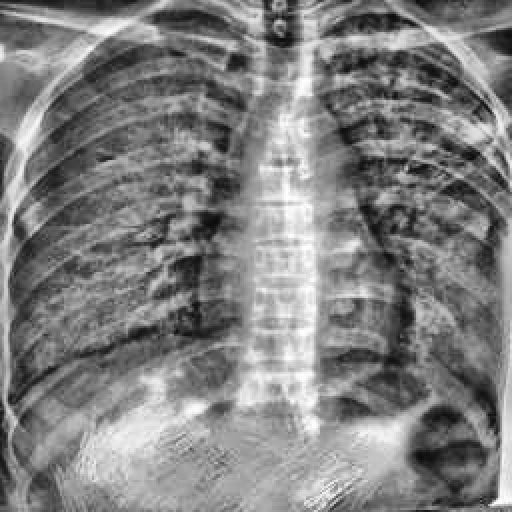
Finding: TUBERCULOSIS